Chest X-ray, PA view. Patient: 66 years old, sex M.
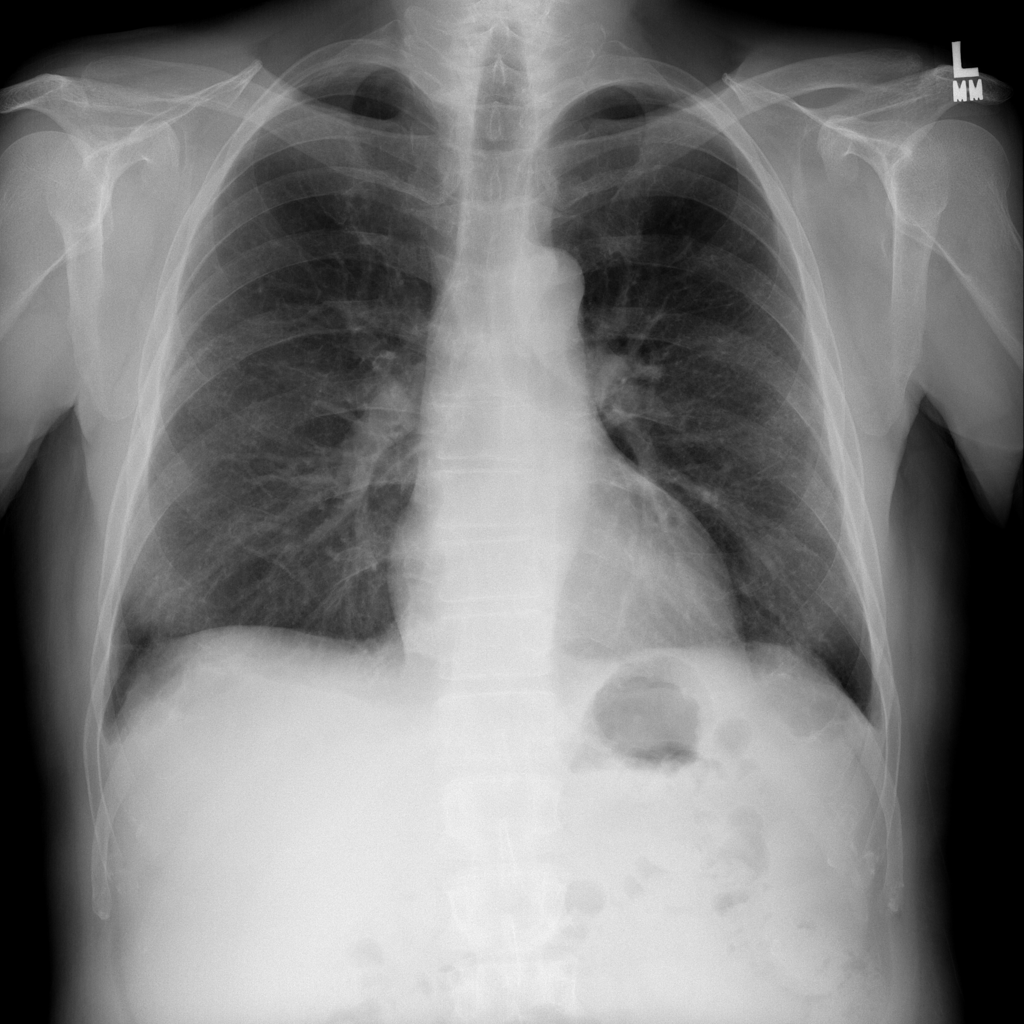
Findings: No Finding